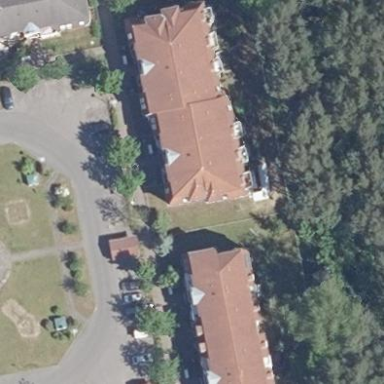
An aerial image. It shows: View of apartment building.